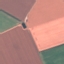
Label: AnnualCrop